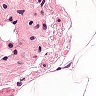
Metastatic tissue present: no